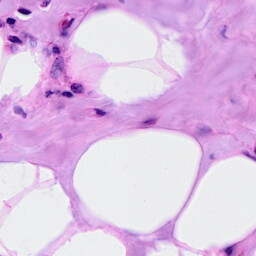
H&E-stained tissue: Breast